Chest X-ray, AP view. Patient: 48 years old, sex M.
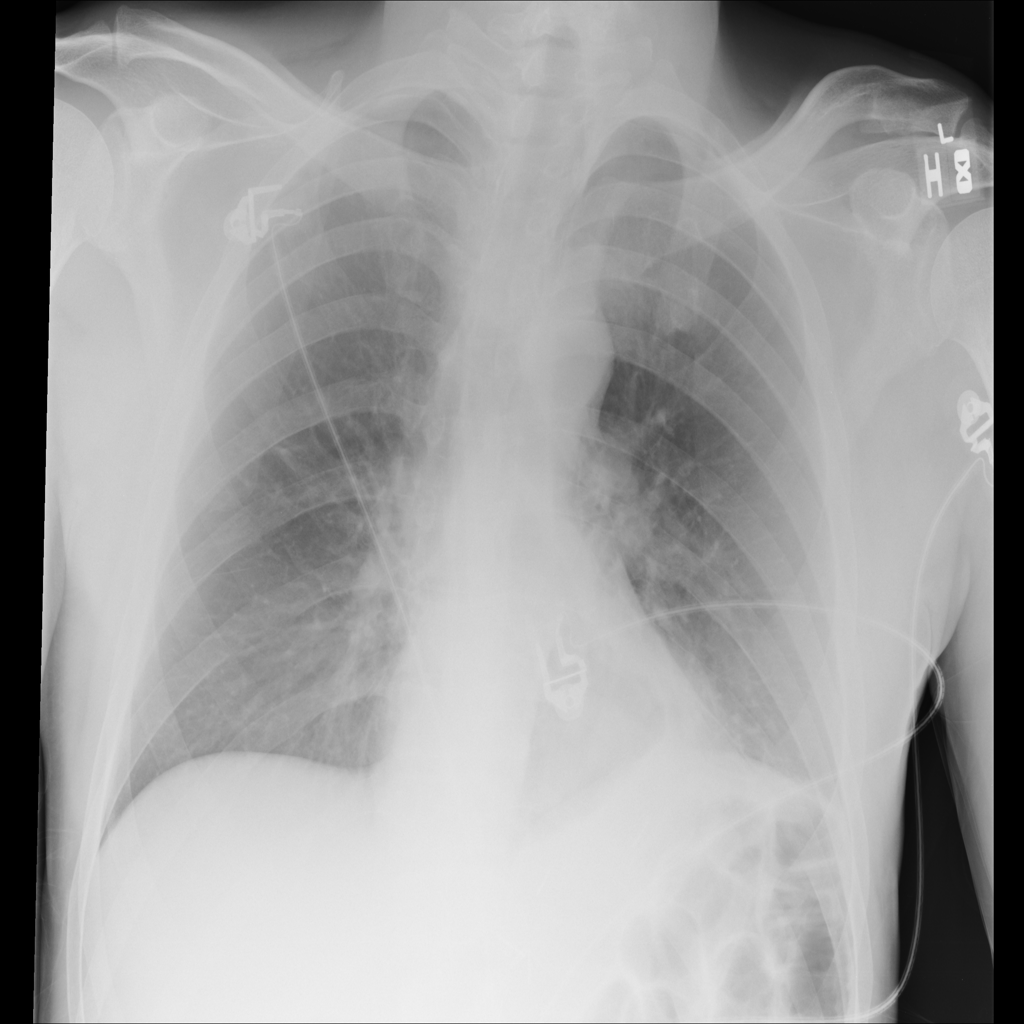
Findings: No Finding